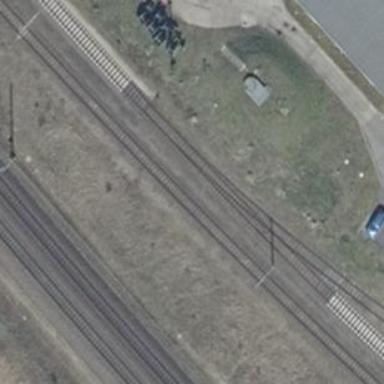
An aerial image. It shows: Railway switch.